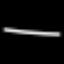
Label: line